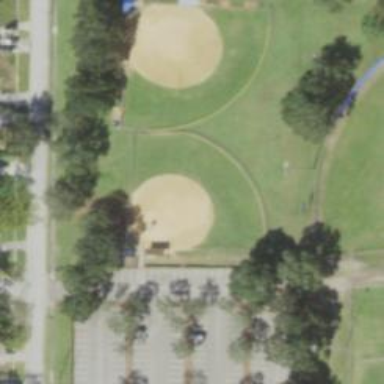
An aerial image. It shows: Baseball pitch for leisure land.